Question: If I create this stored procedure below and the run it I get back both rows from the table when it should be just one query.
'''
CREATE PROCEDURE 'getUserName'(IN Guid VARCHAR(36), IN GameID INT(11))
BEGIN
SELECT 'Name' as UserName, 'GUID' as guid
FROM playerdata
WHERE 'GUID' = Guid AND 'GameID' = GameID;
END
CALL getUserName('86fd1007-4a9c-11e7-b2e2-1803733c2d41', 1001);
'''
Returns See Image
However if I just run it as a regular query
'''
SELECT 'Name' as UserName, 'GUID' as guid
FROM playerdata
WHERE 'GUID' = "86fd1007-4a9c-11e7-b2e2-1803733c2d41" AND 'GameID' = 1001;
'''
Returns See Image

I am baffled as to the behavior considering... at least to me they are the same thing.
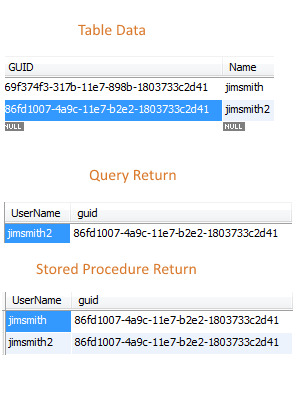
Answer: '''
CREATE PROCEDURE 'getUserName'(IN IN_Guid VARCHAR(36), IN IN_GameID INT(11))
BEGIN
SELECT 'Name' as UserName, 'GUID' as guid
FROM playerdata
WHERE 'GUID' = IN_Guid AND 'GameID' = IN_GameID ;
END
CALL getUserName('86fd1007-4a9c-11e7-b2e2-1803733c2d41', 1001);
'''
Try above code.
If input parameter have same name as column name,it will finally evaluate equivalent to '1=1' so there is no meaning of condition.Means 'GameID = GameID' and '1=1' both are equivalent.
So always try to make input and output parameters name differ to Column name of specific table.
I had tried it's working fine.
Hope this will helps you.